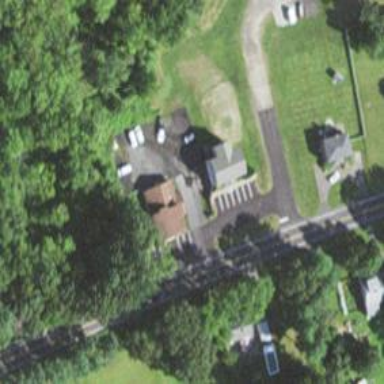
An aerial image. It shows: Driveway leading to service road.